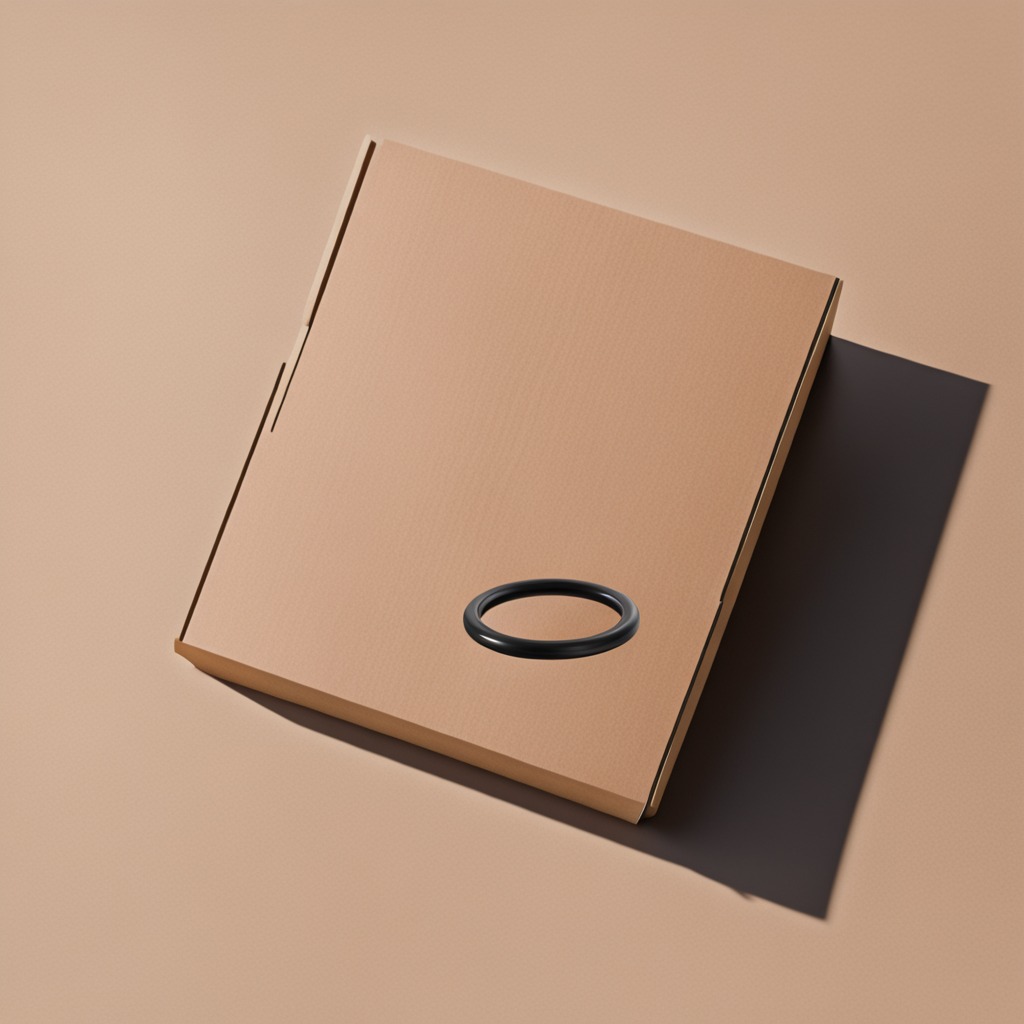
A rubber O-ring lying on a cardboard box surface in an outdoor workshop during daytime bright natural light soft shadows slightly creased but